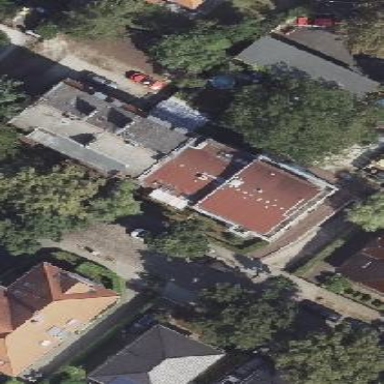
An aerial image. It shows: Apartments building with round-shaped roof.